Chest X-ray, PA view. Patient: 36 years old, sex F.
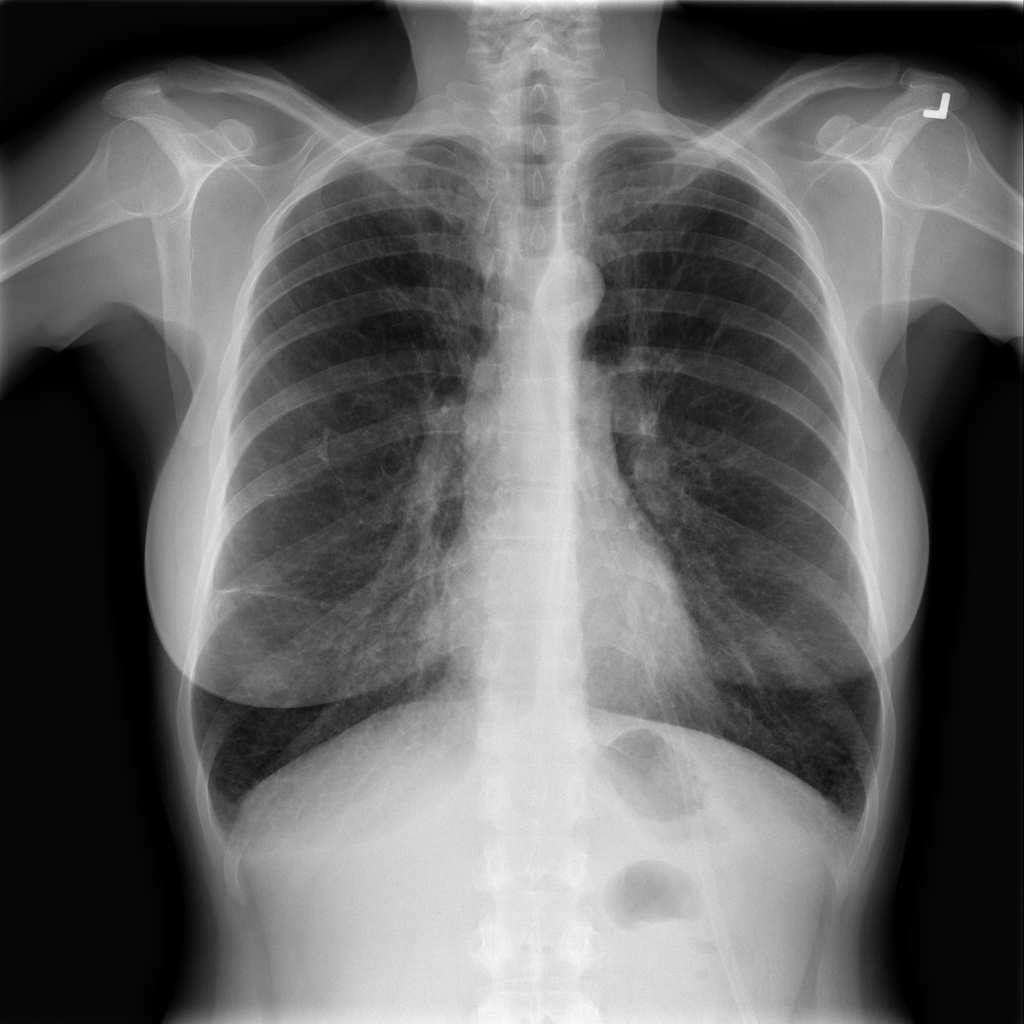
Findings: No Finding